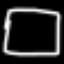
Label: square